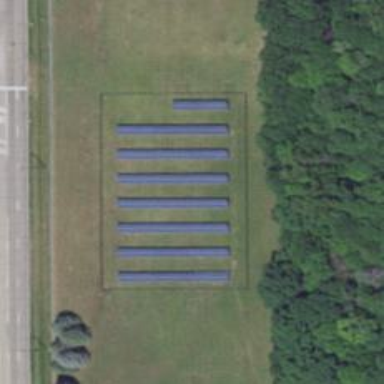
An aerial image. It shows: Solar power generator with photovoltaic panels.